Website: bh-photo
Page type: customer-info-address
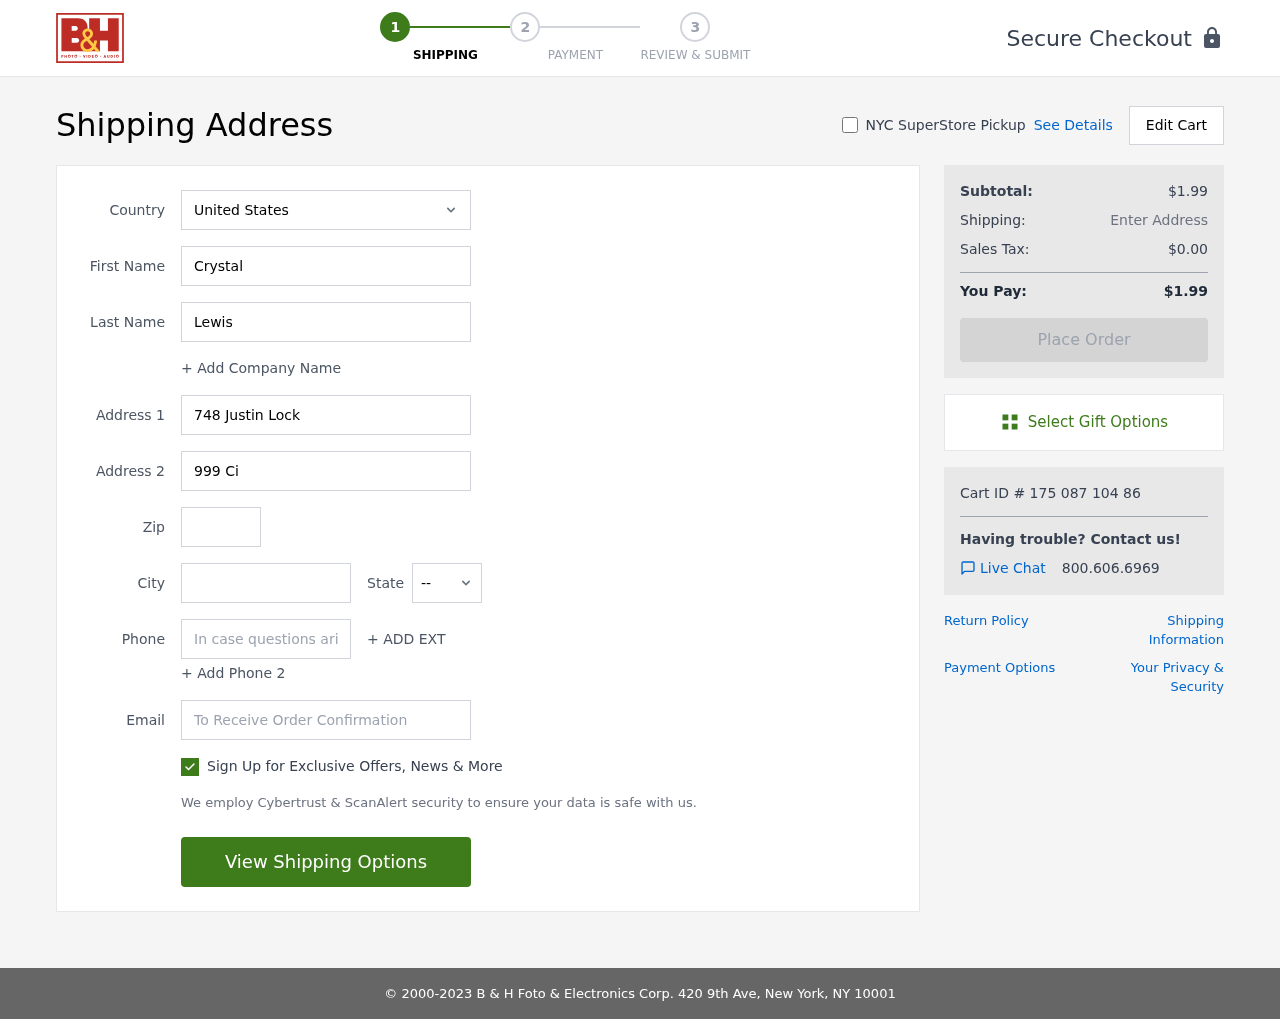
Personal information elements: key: PII_CITY
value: Cruzhaven
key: PII_COUNTRY
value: United States
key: PII_EMAIL
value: crystal_lewis@gmail.com
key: PII_FIRSTNAME
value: Crystal
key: PII_LASTNAME
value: Lewis
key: PII_PHONE
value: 7334713135
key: PII_POSTCODE
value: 54068
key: PII_STATE_ABBR
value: OH
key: PII_STREET
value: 748 Justin Lock
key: PII_STREET2
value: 999 Cindy Dam Suite 727
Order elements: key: ORDER_SUBTOTAL
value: $1.99
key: ORDER_TAX
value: $0.00
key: ORDER_TOTAL
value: $1.99
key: ORDER_ID
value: Cart ID # 175 087 104 86